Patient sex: M
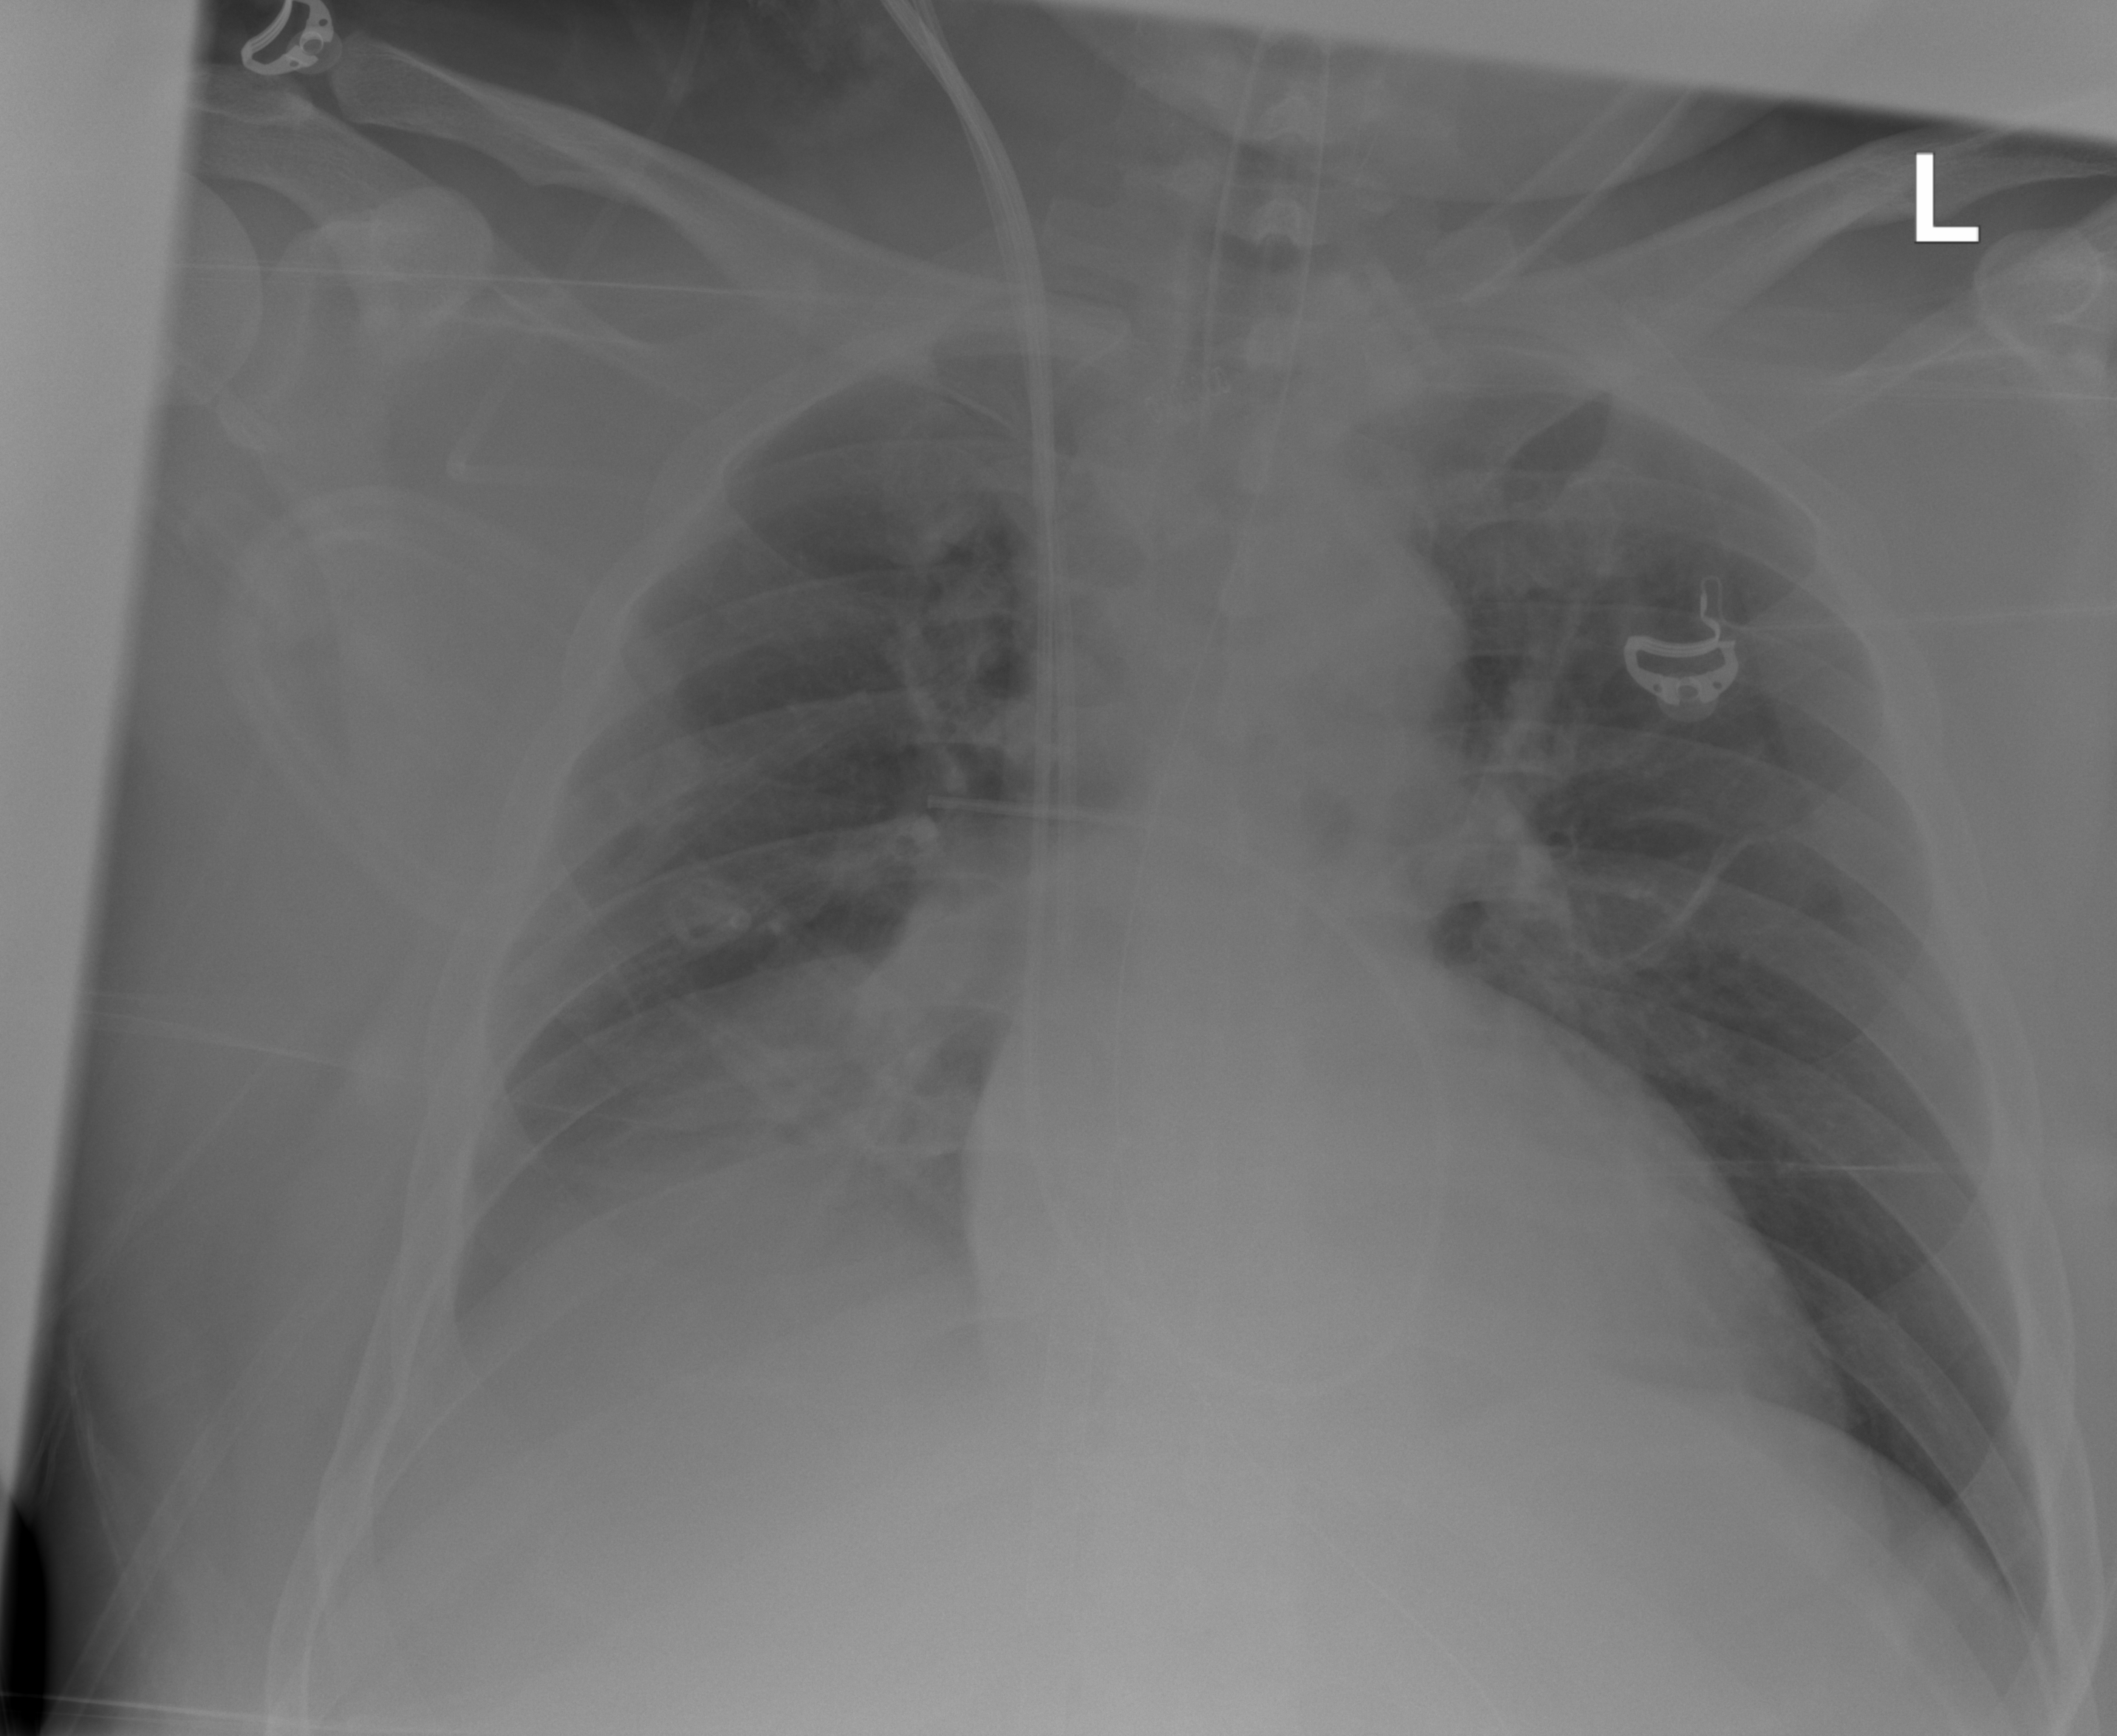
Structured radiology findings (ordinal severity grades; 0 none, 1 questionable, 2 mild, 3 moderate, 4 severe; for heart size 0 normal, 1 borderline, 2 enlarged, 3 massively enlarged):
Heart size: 2
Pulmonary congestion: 2
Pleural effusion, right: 2
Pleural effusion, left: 0
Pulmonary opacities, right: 2
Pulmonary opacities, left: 0
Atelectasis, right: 2
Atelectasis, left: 2